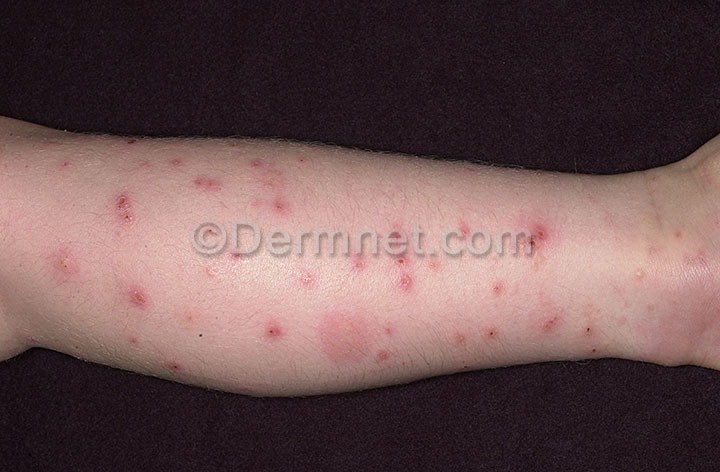
Disease: Scabies Lyme Disease and other Infestations and Bites